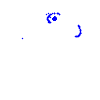
Particle: electron